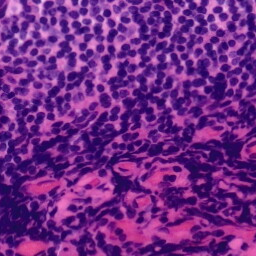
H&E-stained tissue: Tonsil